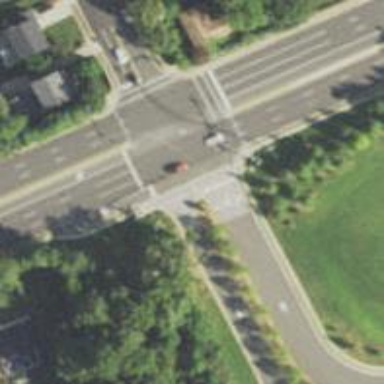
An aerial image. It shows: Uncontrolled crossing on the road.